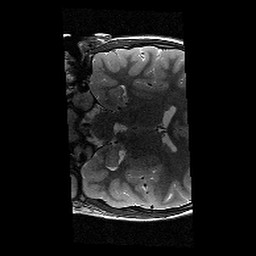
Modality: T2w
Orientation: coronal
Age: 9
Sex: male
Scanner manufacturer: siemens
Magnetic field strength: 3 T
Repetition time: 9.23 s
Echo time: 0.067 s